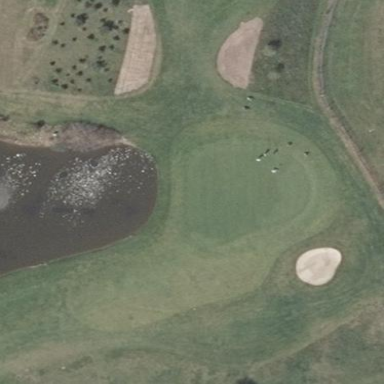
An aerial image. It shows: Golf green.